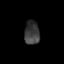
Tissue: skin
Cell type: Epithelial cells
Senescence score: 0.2731
Nuclear area (px): 345
Mean DAPI intensity: 59.974